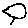
Label: bird